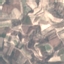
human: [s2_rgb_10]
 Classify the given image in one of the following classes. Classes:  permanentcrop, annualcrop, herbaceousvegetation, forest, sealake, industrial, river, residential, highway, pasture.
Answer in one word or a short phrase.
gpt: PermanentCrop